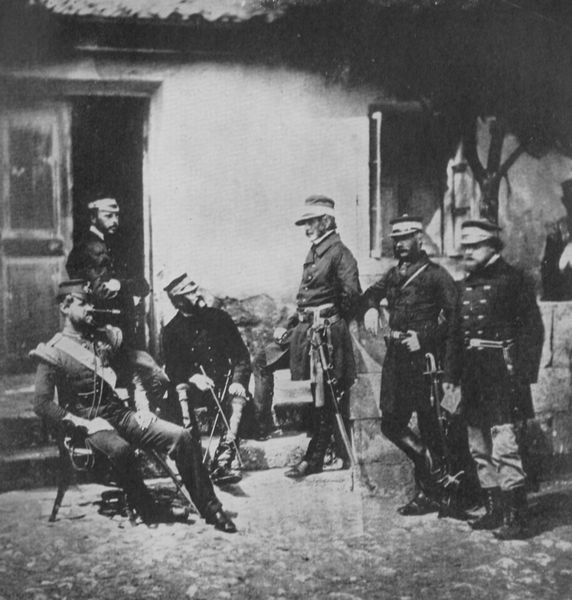
Titel: Generalmajor James Bucknell Estcourt und Gefolge
Künstler: Roger Fenton
Standort: USA
Institution: Sammlung Gernsheim
Schlagwörter: baum, dunkel, gruppe, laub, schatten, weiß, sitzen, äste, abend, fenster, grau, hell, holz, hüte, licht, männer, nacht, schwarz, strasse, stuhl, stühle, tür, dach, gebäude, gürtel, haus, gespräch, versammlung, bart, bärte, kappen, kneipe, mütze, mützen, wand, arme, kragen, stehen, stein, bildnis, fünf, hände, porträt, wache, boden, mantel, pose, realismus, sitzend, stehend, kontrast, beine, schärpe, terrasse, ruhe, fassade, türen, hosen, russland, hof, pause, platz, hocker, krieg, treppe, chair, hands, hat, könig, men, military, soldaten, soldier, soldiers, stair, stairs, steps, sword, swords, white, window, schnäuzer, belt, black, chairs, conversation, dark, figures, gray, grey, group, meeting, old, portrait, room, seat, seated, sit, sitting, talking, wall, glanz, armoir, picture, deutsch, floor, stufen, knöpfe, baumkrone, foto, fotografie, photographie, innenhof, offen, schwarz weiss, bewaffnet, militär, officers, schwert, säbel, uniform, uniformen, waffen, soldat, epauletten, degen, offizier, stiefel, treffen, armee, heer, anschauen, photo, verschränkt, real, cigar, has, gewehr, man, tree, leder, general, empfang, building, house, roof, street, sash, soilder, spanish, stand, suit, river, kaiserreich, sechs, black and white, erinnerung, cap, coat, army, buttons, coats, hats, battle, beard, boots, faces, bismark, leaning, step, ludwig, offiziere, door, uniforms, outside, zuhören, human, mann, holztür, arms, shoulder, vorplatz, ground, pants, shoes, boot, gruppenfoto, bajonett, weltkrieg, hut, rat, legs, war, kunstlicht, waistcoat, ruhepause, outdoors, stiefe, resting, peace, black white, humans, doorway, standing, rest, casual, waiting, photograph, photography, knopfreihen, russia, russian, wweiß, fotographie, mexican, civil war, bild, fotograph, officer, external, off duty, umützen, armme, guns, officier, keiser, rifle, rifles, beards, tile roof, caps, musket, 19th century, weapons, phot, abzeichn, 20th century, brother, six, soliders, bayonets, 1930s, 1800s, vintage, world war, xix, communist, miltary, shoulder pads, early 20th century, backyard, steifel, bayonette, österrreich, mustaches, confederates, bayonet, fascist era, colonialist, sashes, om, first, veterans, rifel, geneals, photograhie, krim, shcwarz weiß, sutzen, foto von soldaten, photo soldiers, at ease, wwi, geenral, schwarz/weiß, sabers, semicircular, dieter thomas heck, ^fünf, hauseingang, kolonial